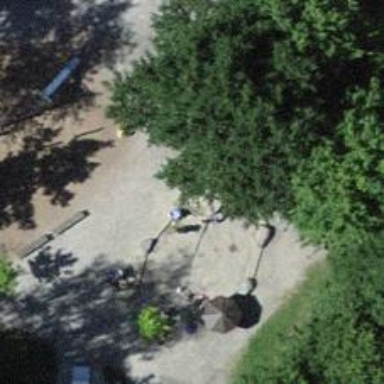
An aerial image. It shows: Playground with water feature.